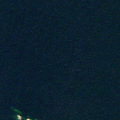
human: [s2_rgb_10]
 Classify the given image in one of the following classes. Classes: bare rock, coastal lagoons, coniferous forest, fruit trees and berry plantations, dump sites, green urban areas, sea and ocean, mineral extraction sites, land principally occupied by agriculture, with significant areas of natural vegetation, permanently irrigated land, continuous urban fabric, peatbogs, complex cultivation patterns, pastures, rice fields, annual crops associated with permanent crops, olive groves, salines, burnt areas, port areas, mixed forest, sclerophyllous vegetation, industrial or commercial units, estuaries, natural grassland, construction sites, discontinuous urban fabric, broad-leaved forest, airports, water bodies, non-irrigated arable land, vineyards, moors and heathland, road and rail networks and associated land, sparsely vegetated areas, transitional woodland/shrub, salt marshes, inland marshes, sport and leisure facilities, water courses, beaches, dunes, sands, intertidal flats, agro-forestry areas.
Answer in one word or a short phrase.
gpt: sea and ocean